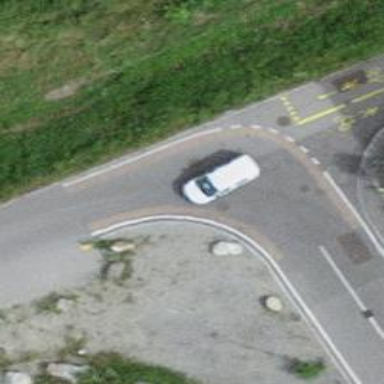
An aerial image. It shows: Bollard barrier.